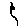
Label: smiley face